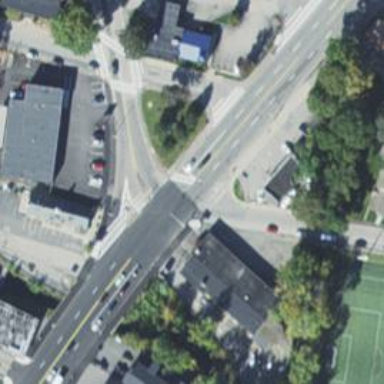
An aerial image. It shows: Asphalt footway with traffic island at the crossing.